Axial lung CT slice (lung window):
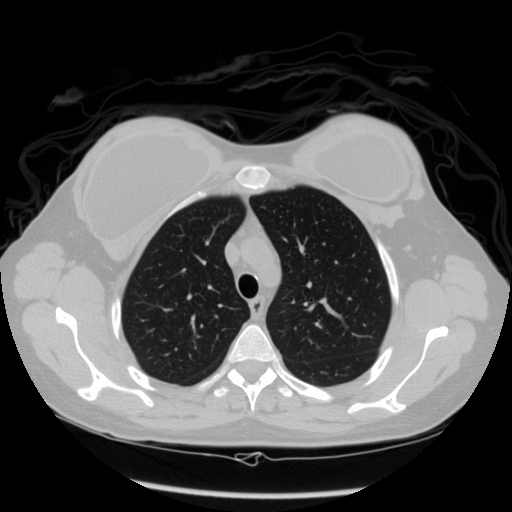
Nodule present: no